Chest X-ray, PA view. Patient: 68 years old, sex M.
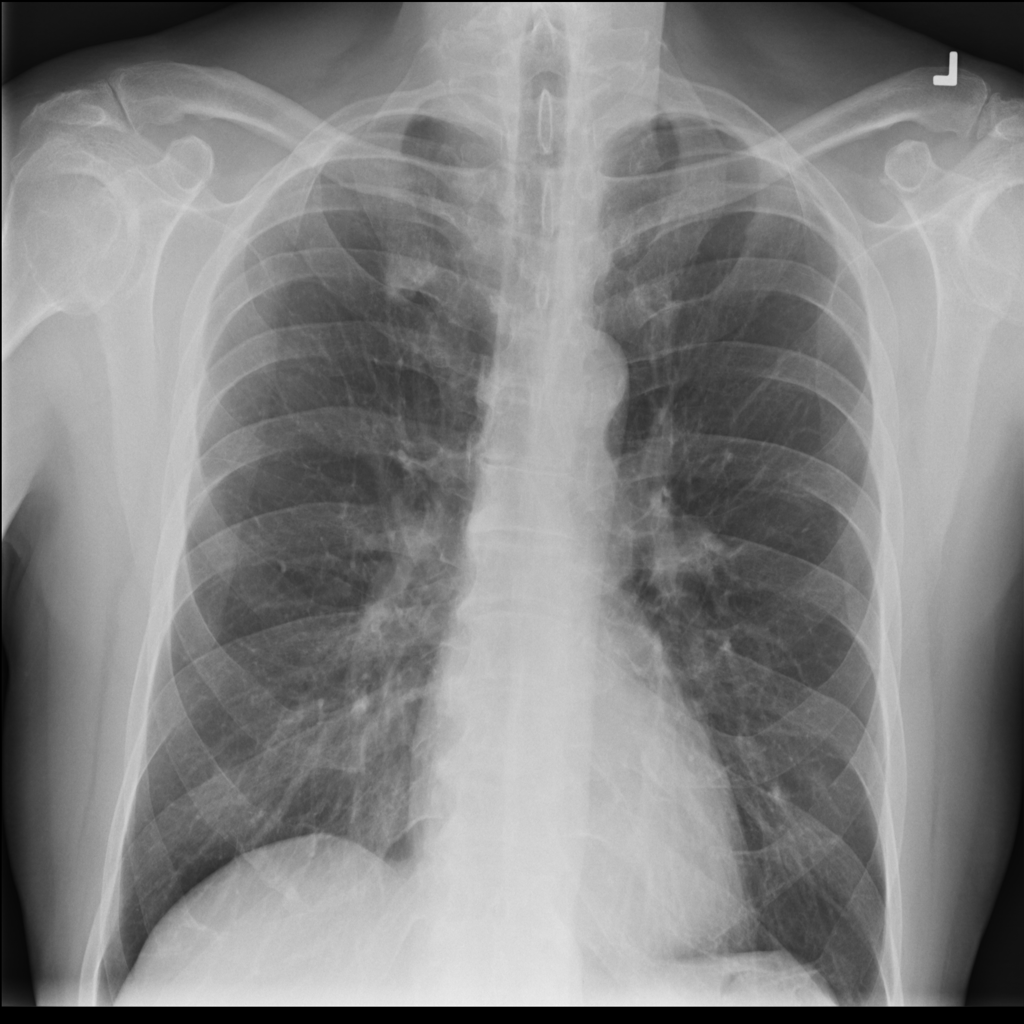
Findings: No Finding